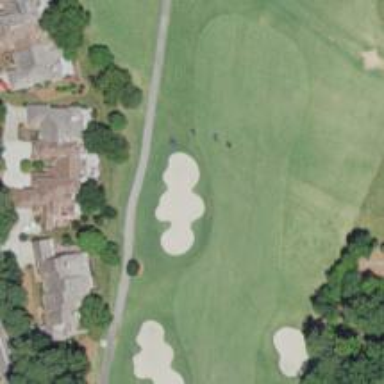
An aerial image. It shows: Asphalt path on golf course.